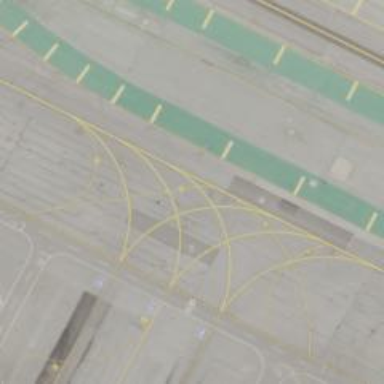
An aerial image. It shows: Taxiway at the airport with asphalt surface.